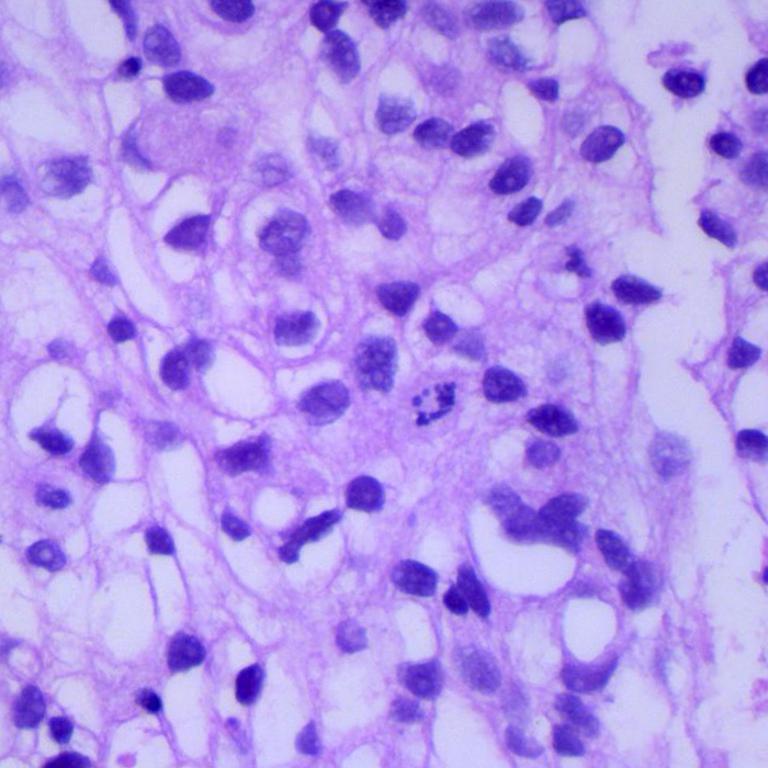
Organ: lung
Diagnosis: squamous carcinomas